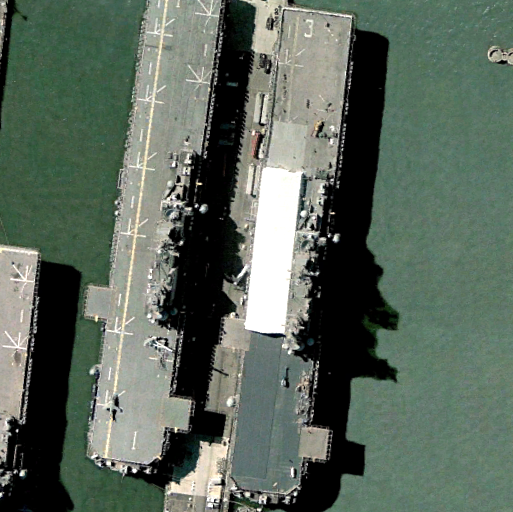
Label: assault